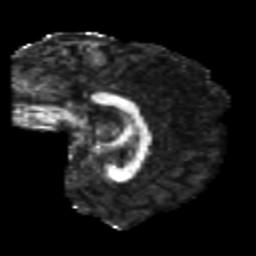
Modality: FA
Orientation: sagittal
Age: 24
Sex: male
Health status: healthy
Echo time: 0.074 s